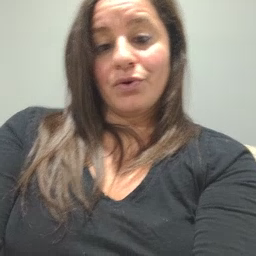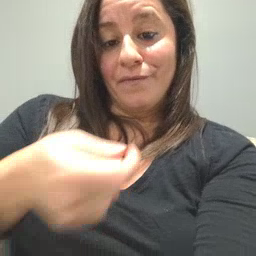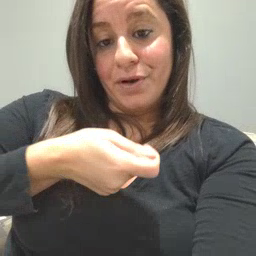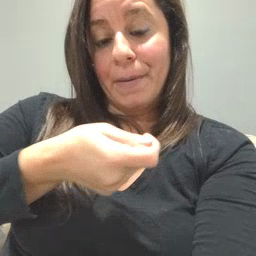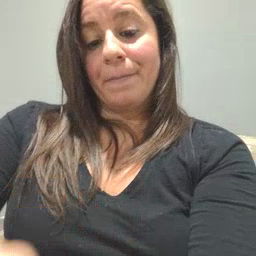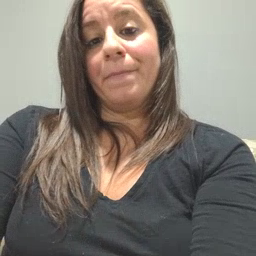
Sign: vacuum